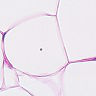
Metastatic tissue present: no